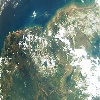
Label: land